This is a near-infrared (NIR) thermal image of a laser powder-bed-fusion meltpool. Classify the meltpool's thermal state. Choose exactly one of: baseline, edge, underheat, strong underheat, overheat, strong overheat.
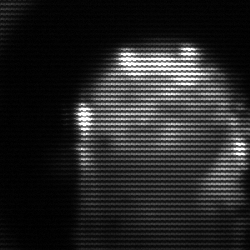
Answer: baseline